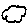
Label: cloud